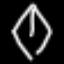
Label: diamond